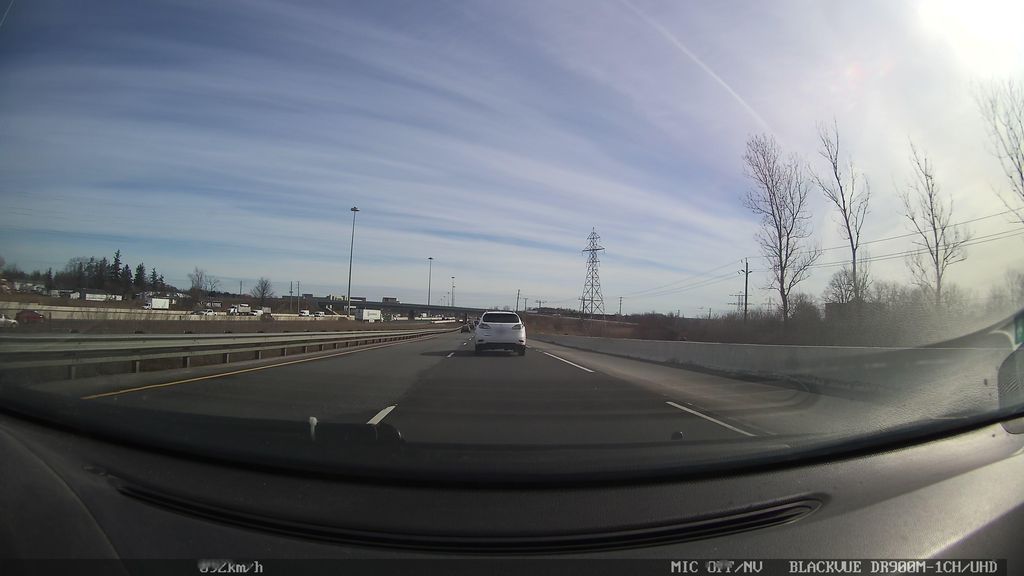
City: kitchener-waterloo